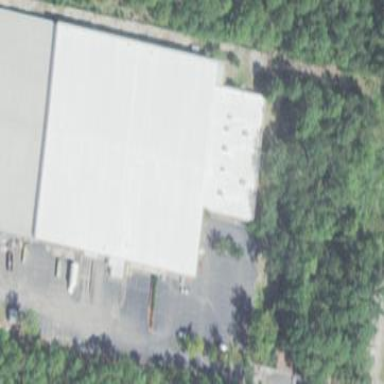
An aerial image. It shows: Warehouse.